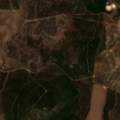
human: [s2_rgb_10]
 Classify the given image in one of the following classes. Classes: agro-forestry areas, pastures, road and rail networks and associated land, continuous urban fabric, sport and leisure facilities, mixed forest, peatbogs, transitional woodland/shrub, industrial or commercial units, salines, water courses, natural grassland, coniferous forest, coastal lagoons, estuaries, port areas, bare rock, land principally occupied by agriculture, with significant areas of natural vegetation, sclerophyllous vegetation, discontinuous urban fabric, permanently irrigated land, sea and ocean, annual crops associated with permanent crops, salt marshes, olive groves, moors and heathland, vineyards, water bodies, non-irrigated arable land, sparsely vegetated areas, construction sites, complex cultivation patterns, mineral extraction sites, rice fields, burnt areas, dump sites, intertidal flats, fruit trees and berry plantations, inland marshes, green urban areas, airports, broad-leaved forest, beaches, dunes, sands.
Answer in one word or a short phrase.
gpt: broad-leaved forest, moors and heathland, transitional woodland/shrub